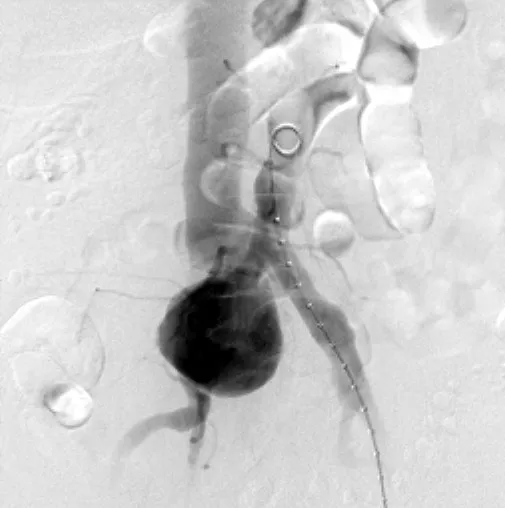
Aortogram demonstrating a large right common iliac artery aneurysm with simultaneous contrast opacification of his inferior vena cava.
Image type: radiology (ct)